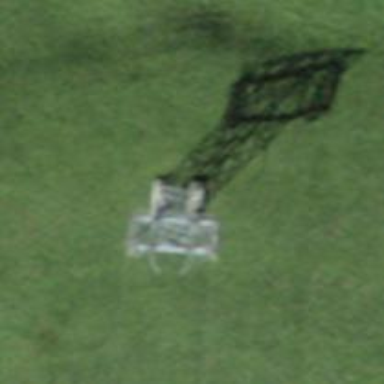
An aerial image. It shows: Pylon used for aerialway.